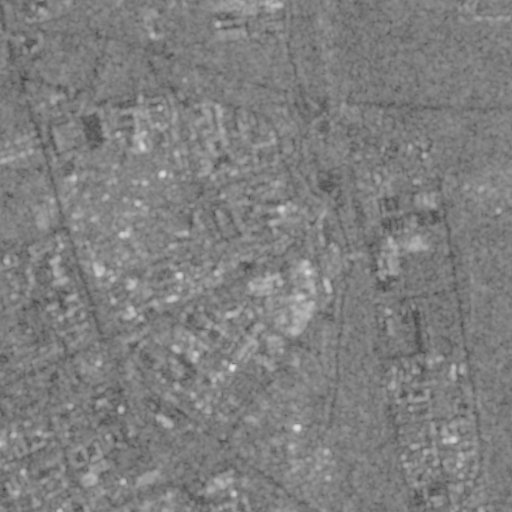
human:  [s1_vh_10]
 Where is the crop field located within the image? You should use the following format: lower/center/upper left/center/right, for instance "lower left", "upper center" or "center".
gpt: The crop field is located in the lower left of the image.
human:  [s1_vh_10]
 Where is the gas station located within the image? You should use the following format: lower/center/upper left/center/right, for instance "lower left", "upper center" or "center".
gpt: The gas station is located in the upper left of the image.
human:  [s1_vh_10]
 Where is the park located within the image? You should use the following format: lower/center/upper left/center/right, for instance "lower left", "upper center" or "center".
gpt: The park is located in the upper left of the image.
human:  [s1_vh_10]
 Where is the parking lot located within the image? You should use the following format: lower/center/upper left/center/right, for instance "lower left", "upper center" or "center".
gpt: There is no parking lot in the image.

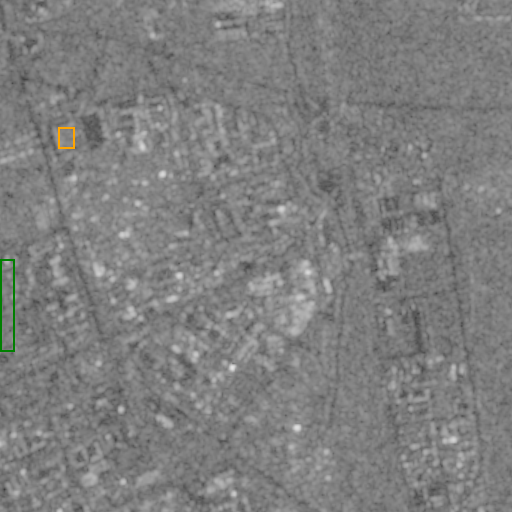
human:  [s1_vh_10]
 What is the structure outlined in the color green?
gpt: The structure outlined in green is a crop field.
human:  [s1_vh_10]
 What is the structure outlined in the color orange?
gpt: The structure outlined in orange is a park.
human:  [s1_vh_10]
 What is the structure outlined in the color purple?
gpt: There is no purple outline.